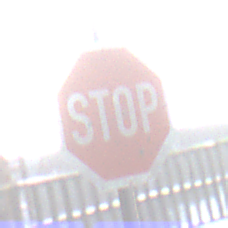
Verkehrszeichen: Stop
Umgebung: Roofed, Special
Tageszeit: Midday
Wetter: Overcast
Licht: Natural
Jahreszeit: NotSpecified
Kontrast: MediumContrast